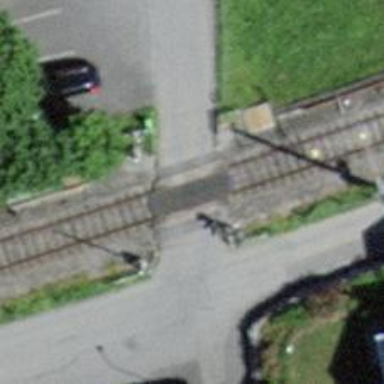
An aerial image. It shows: Railway level crossing.